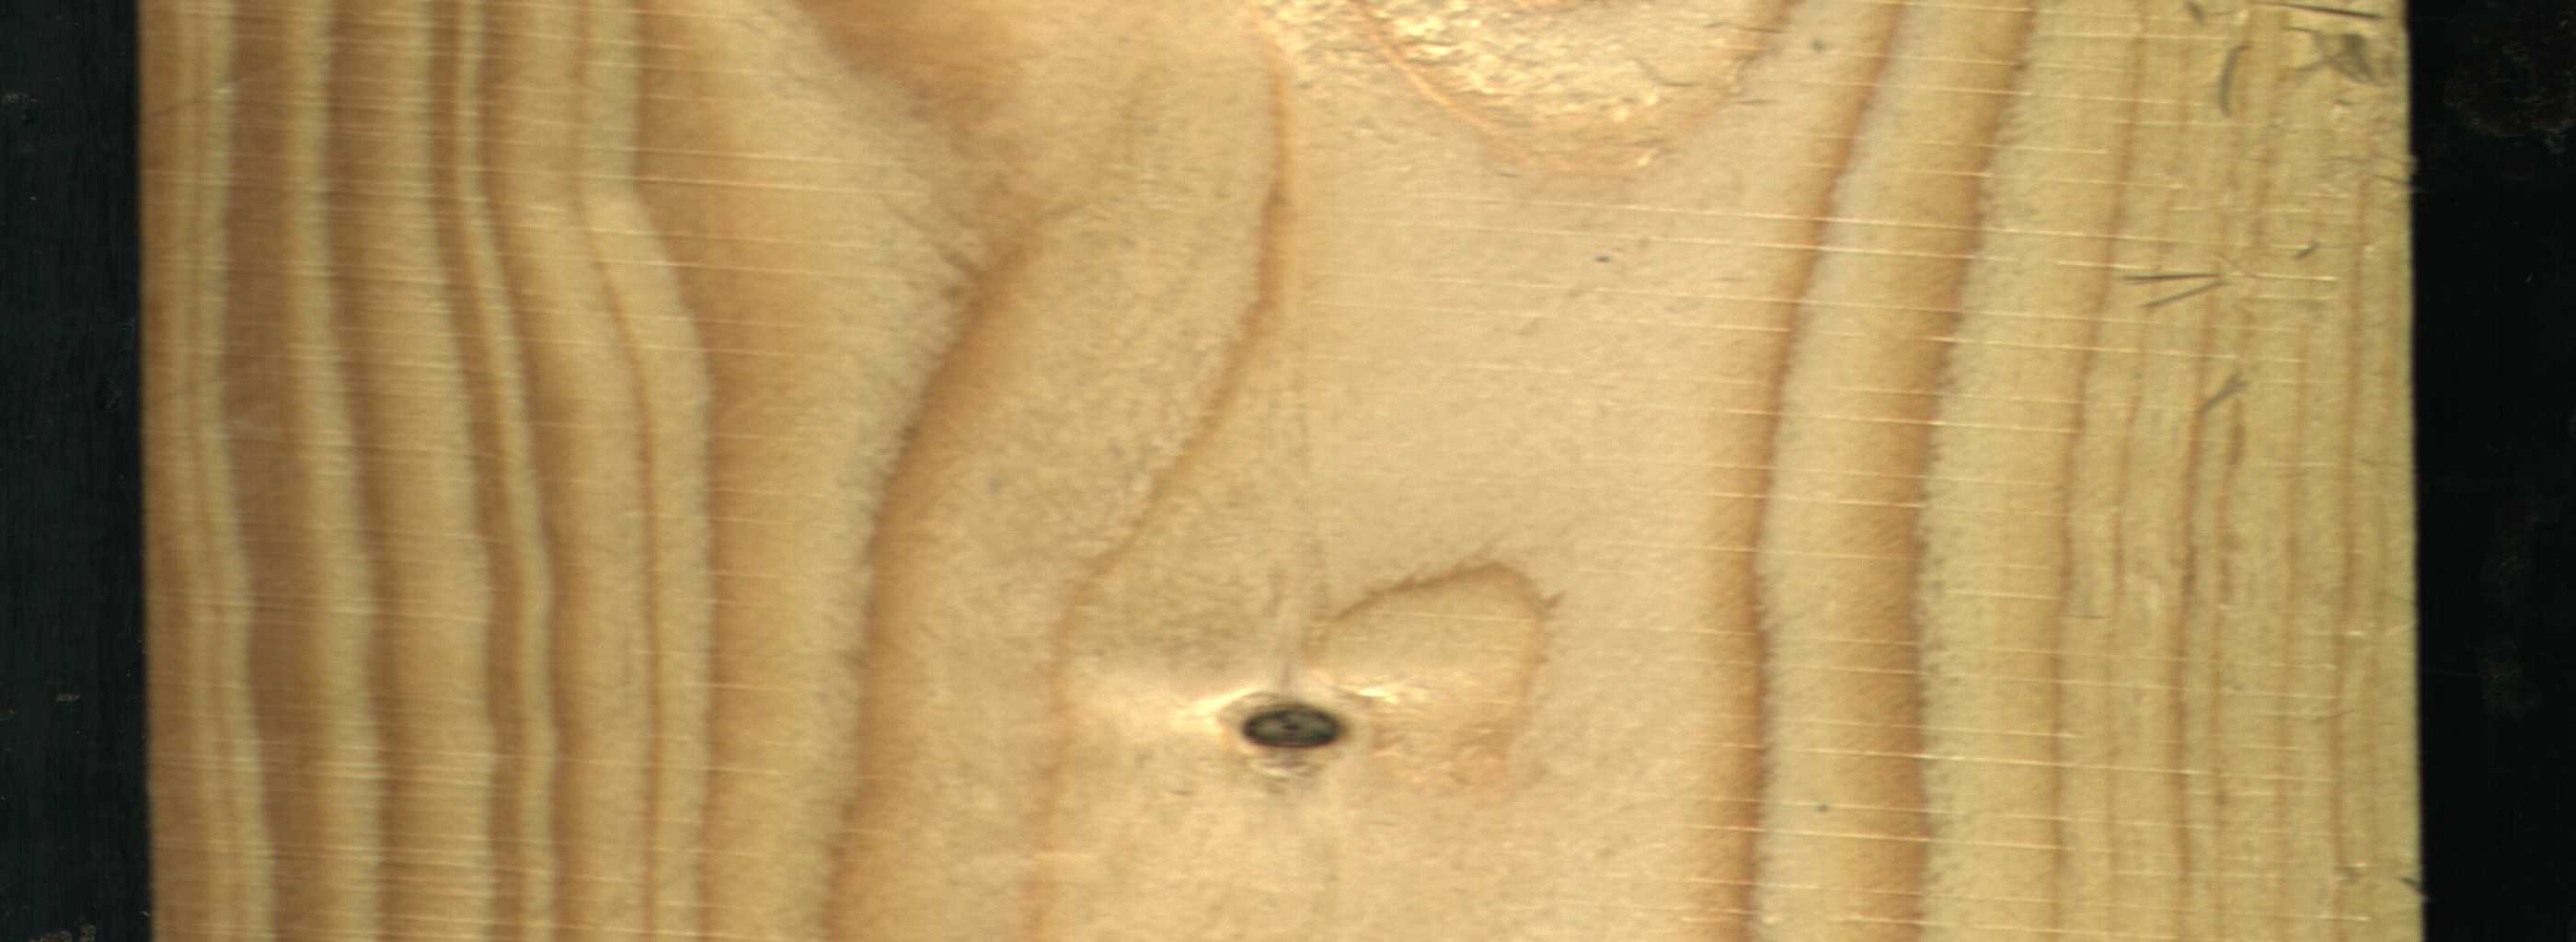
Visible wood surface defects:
Dead_Knot